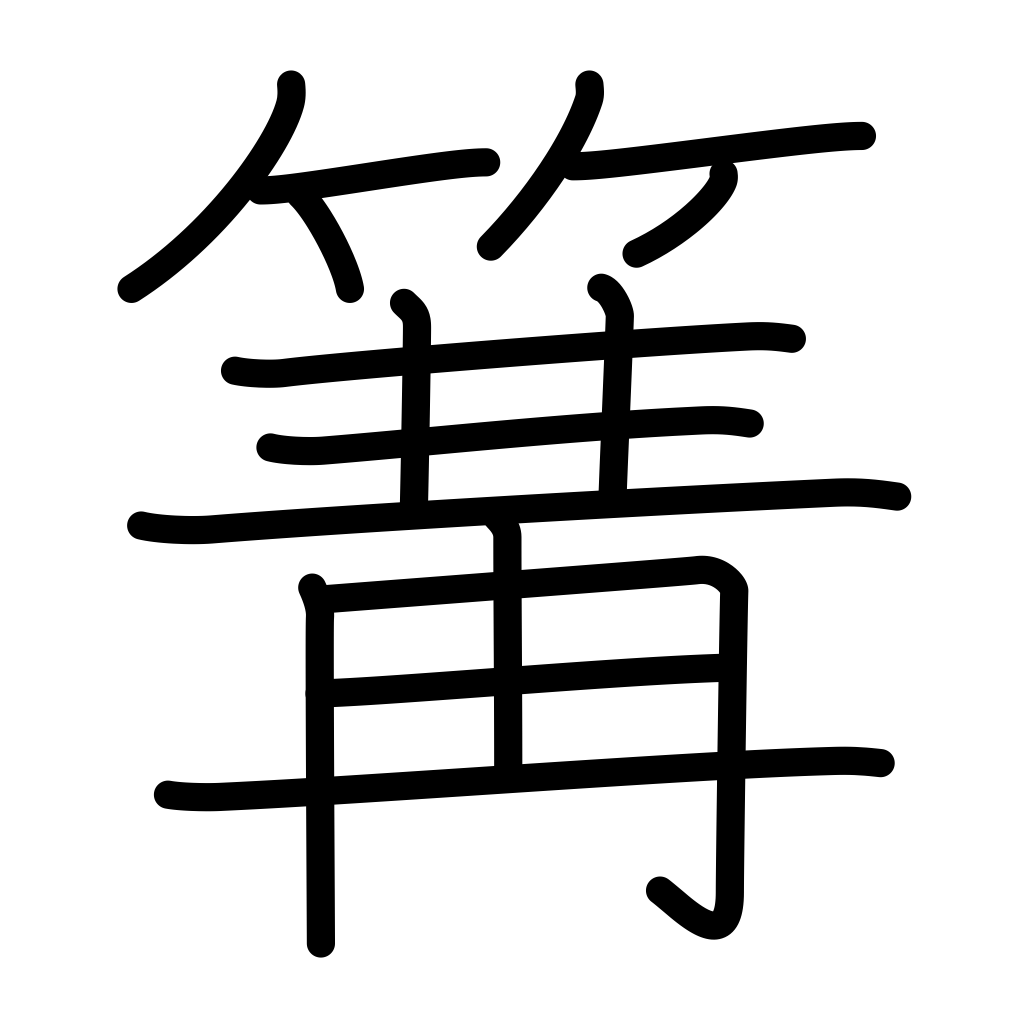
Meaning: campfire, fishing fire, beacon basket